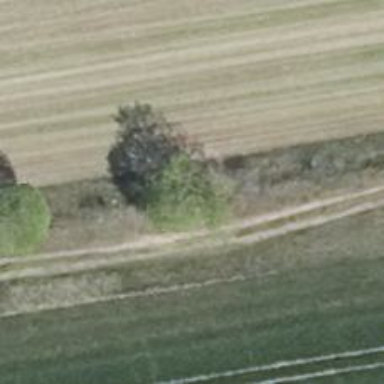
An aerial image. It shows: Deciduous tree with broadleaved leaves.